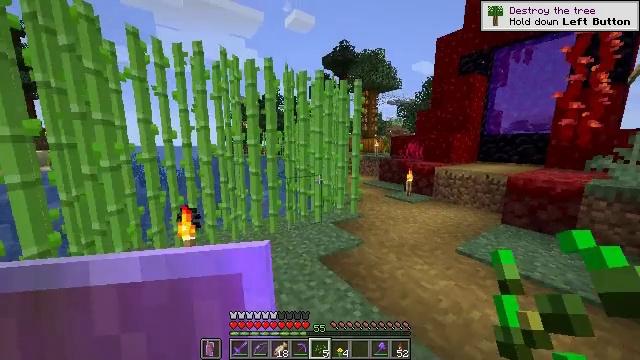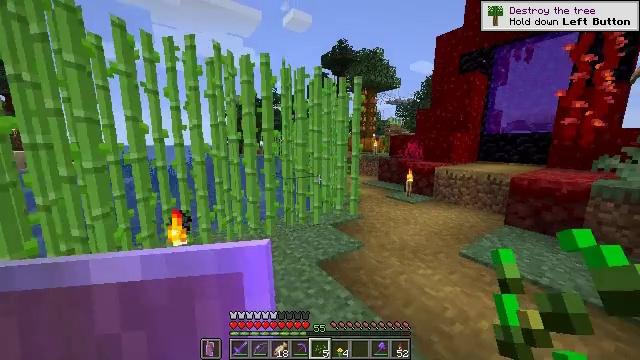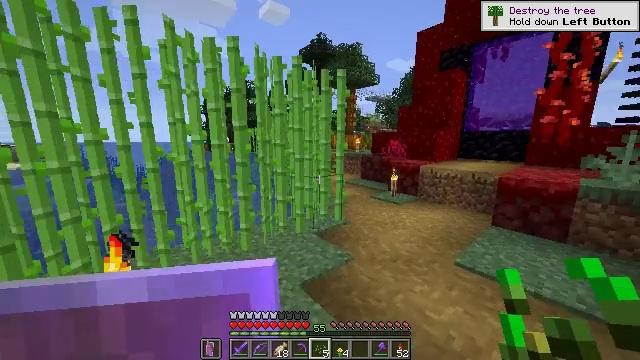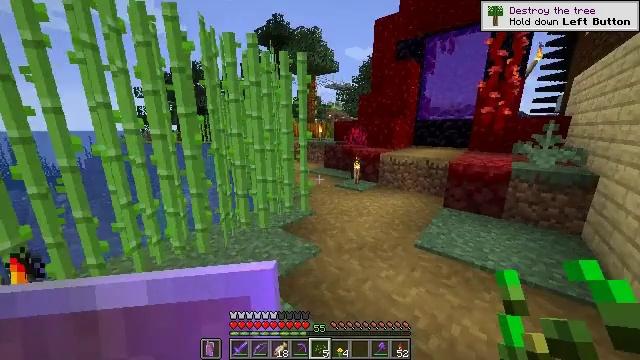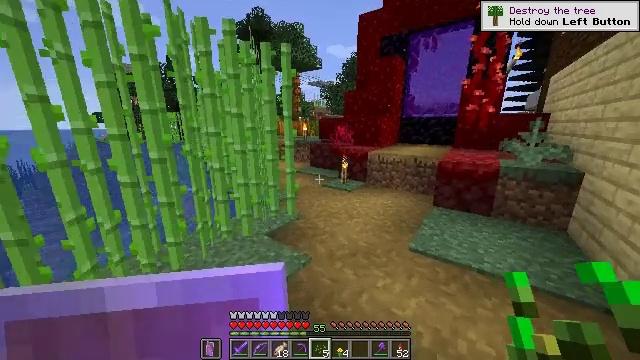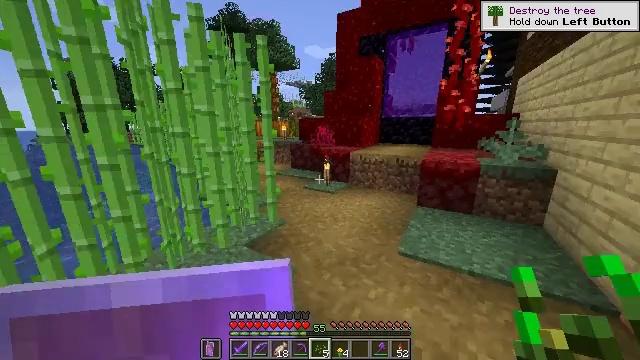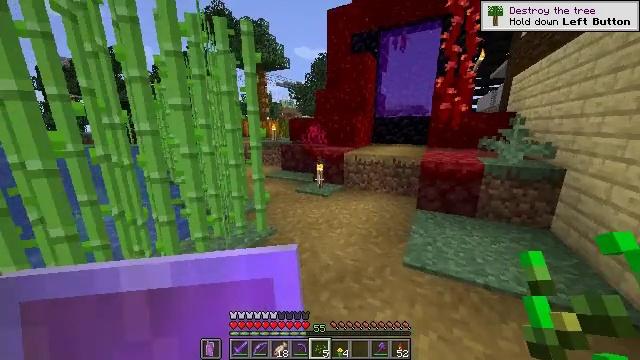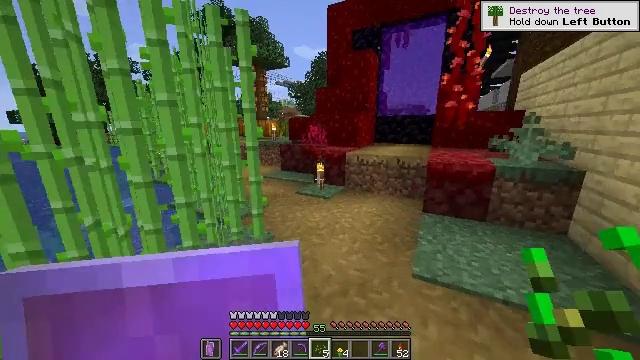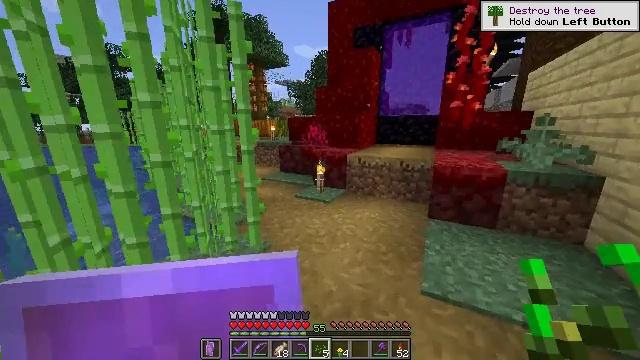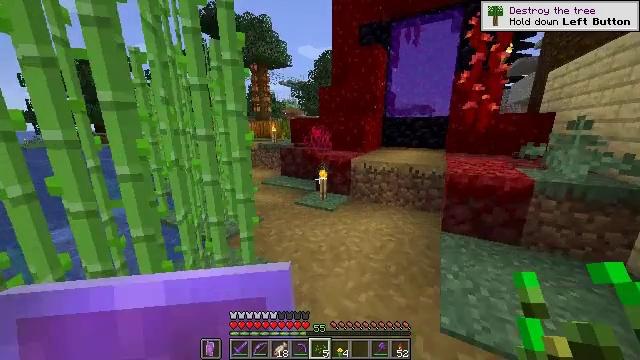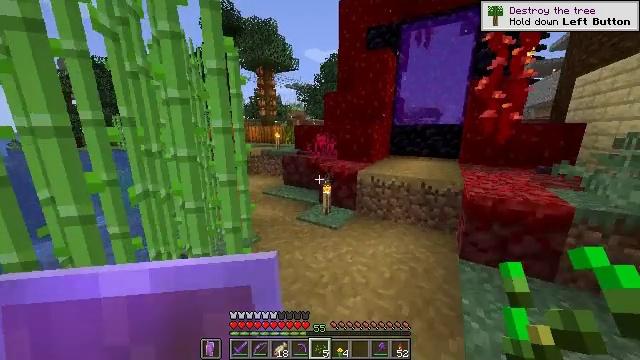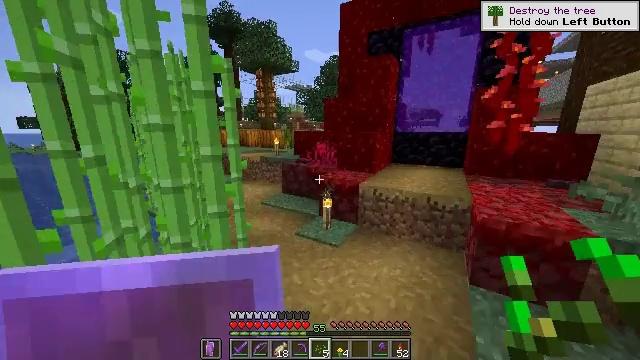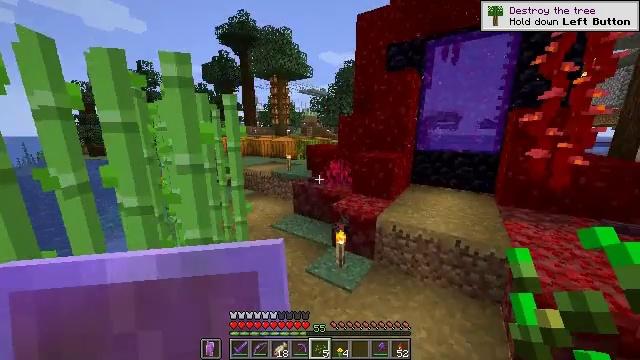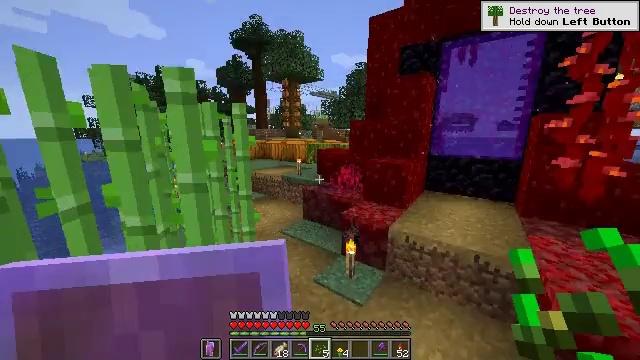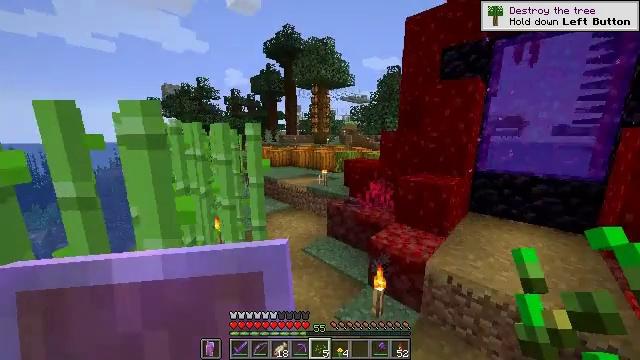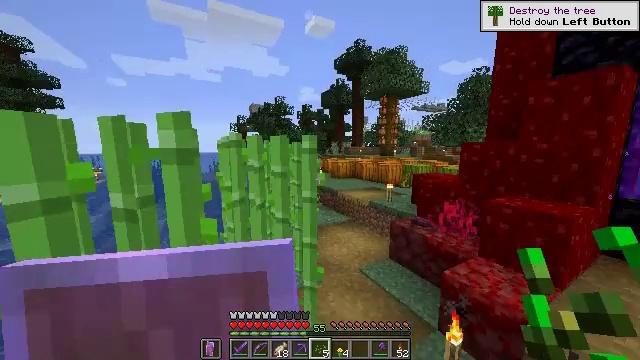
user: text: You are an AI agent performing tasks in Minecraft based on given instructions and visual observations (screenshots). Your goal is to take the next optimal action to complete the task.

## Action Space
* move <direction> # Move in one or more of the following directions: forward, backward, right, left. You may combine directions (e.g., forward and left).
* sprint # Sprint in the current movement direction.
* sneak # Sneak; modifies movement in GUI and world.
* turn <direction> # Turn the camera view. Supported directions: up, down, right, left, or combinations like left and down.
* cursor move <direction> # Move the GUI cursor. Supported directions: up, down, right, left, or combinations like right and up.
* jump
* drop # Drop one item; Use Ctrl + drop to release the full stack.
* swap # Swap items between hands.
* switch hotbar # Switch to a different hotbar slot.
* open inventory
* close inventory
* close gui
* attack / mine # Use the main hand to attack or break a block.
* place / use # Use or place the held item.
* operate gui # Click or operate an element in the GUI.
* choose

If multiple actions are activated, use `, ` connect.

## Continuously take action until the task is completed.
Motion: motion action
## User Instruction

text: Break the sticky piston to collect it.
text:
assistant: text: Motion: move forward, sprint
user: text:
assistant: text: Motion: move forward, sprint, turn right
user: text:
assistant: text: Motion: move forward, sprint, turn right and down
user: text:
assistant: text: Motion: move forward, sprint, turn right
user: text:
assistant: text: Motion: move forward, sprint, turn right
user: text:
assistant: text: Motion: move forward, sprint, turn right
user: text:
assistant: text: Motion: move forward, sprint
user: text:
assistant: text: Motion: move forward, sprint
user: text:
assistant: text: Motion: move forward, sprint
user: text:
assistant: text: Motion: move forward, sprint, turn left, jump
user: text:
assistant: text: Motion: move forward, sprint, jump
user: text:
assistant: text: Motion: move forward, sprint, turn left, jump
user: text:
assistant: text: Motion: move forward, sprint, turn left, jump
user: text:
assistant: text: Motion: move forward, sprint, turn left and up, jump
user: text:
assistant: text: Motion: move forward, sprint, turn left and up
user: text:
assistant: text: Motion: move forward, sprint, turn left
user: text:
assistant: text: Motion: move forward, sprint
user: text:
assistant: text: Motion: move forward, sprint
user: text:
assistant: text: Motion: move forward, sprint
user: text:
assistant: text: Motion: move forward, sprint
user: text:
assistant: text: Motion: move forward, sprint, jump
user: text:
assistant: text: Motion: move forward, sprint, jump
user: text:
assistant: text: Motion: move forward, sprint, turn left, jump
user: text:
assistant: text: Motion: move forward, sprint, turn left and down, jump
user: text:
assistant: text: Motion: move forward, sprint, jump
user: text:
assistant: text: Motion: move forward, sprint, jump
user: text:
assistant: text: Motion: move forward, sprint, jump
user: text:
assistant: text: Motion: move forward, sprint, jump
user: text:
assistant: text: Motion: move forward, sprint, jump
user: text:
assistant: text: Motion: move forward, sprint